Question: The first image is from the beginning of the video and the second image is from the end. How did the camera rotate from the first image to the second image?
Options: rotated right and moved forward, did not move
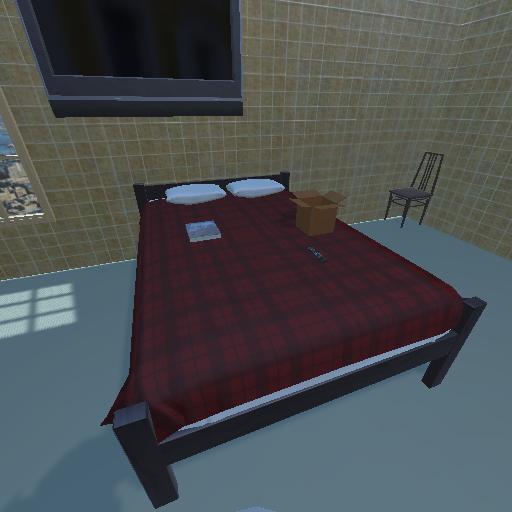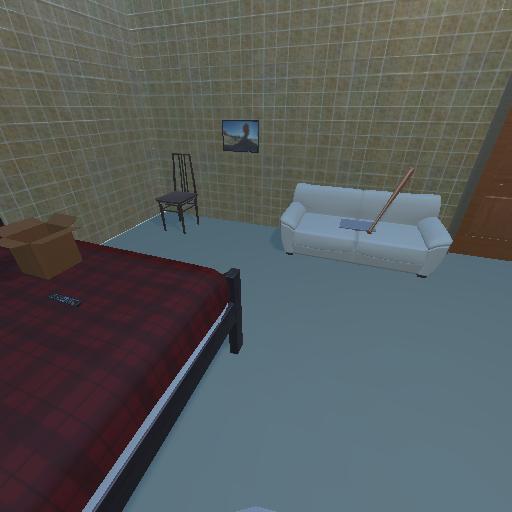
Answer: rotated right and moved forward